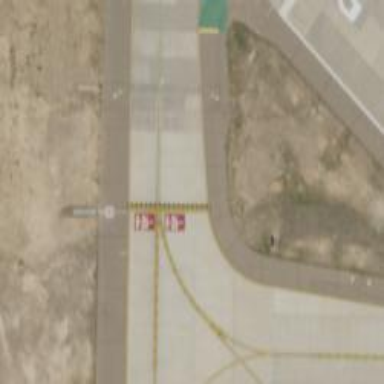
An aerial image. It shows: Image of taxiway at airport.